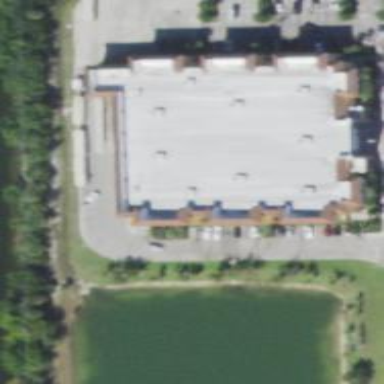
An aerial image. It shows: Building.